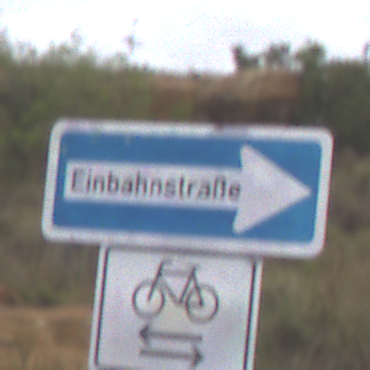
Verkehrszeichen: EinbahnstrasseRechtsweisend
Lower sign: RichtungsangabeDurchPfeile9
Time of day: Midday
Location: Outdoor (Nature)
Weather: Overcast
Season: NotSpecified
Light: Natural